Question: I have database relationships as follows:

In C# I'm creating new order when someone adds a product to the cart. My problem is that I need data of products that are being added to the cart inside of gridview, like category name, length of the product etc etc. Orders class contains Icollection of OrderDetails, and I'm trying to retrieve data from those order details in which i store product id. So the questions here is, is there any way i do multiple joins here so that I may retrieve all the data i need from table(class in C#) products,product categories and categories when user adds the product to the cart so that he may see what he put in the cart.
I've tried to access other tables via:
'''
Orders.OrderDetails.ElementAT(0).Product.ProductCategories.ElementAt(0)...
'''
But this doesn't leads me anywhere... Does anyone understands what I'm trying to achieve here?
If anyone can help me out with this or point me into the right direction what should I do??
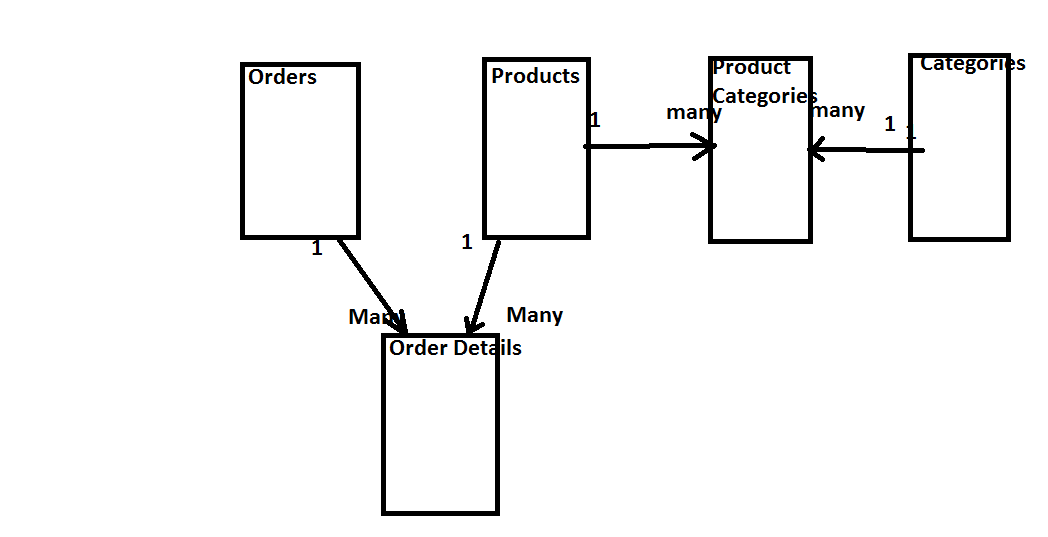
Answer: Typically it's wise to create a class to represent the data you're hoping to show, and then use LINQ to create a projection of your data that matches that structure, something like this:
'''
from o in context.Orders
from p in o.Products
select new CartGridItem
{
Product = p,
CategoryNames = p.Categories.Select(c => c.Name),
}
'''